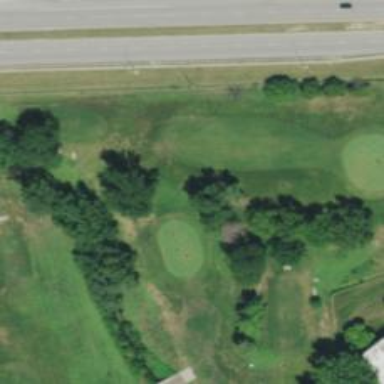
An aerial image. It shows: View of golf hole.